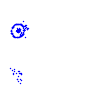
Particle: proton